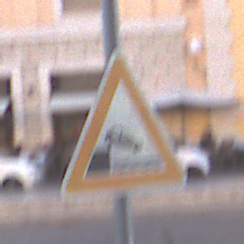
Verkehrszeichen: Ufer
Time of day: SunriseSunset
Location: Outdoor (Urban)
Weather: Clear
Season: NotSpecified
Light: Natural